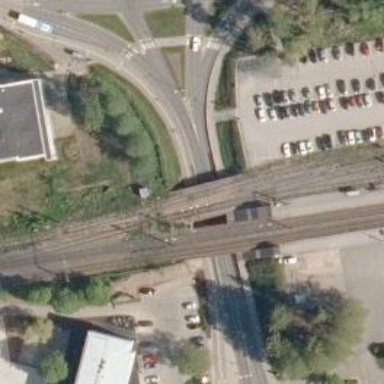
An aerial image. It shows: Rail siding with electrified contact lines.